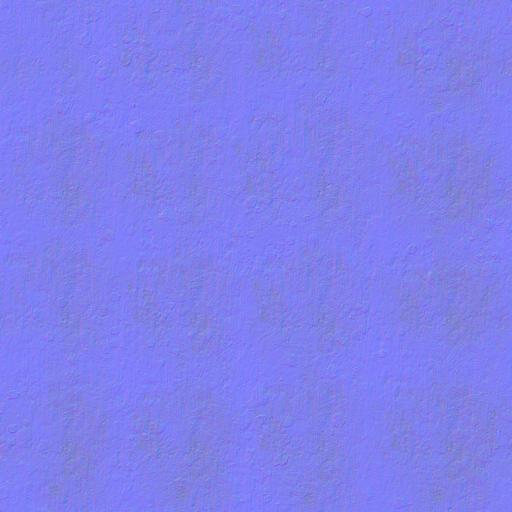
brown industrial old rust rusted rusty